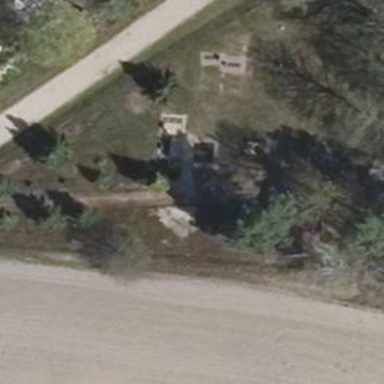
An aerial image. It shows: Cemetery.